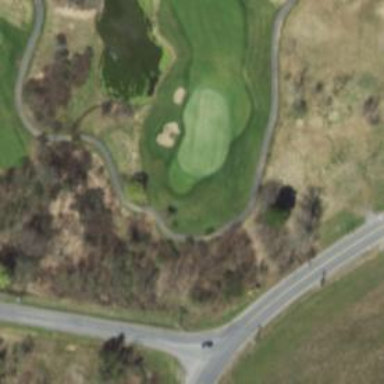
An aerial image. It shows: Path for both road and golf.